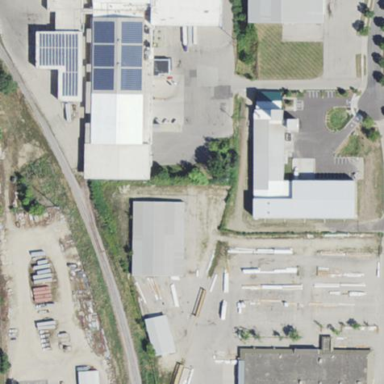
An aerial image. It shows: Industrial area.